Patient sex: M
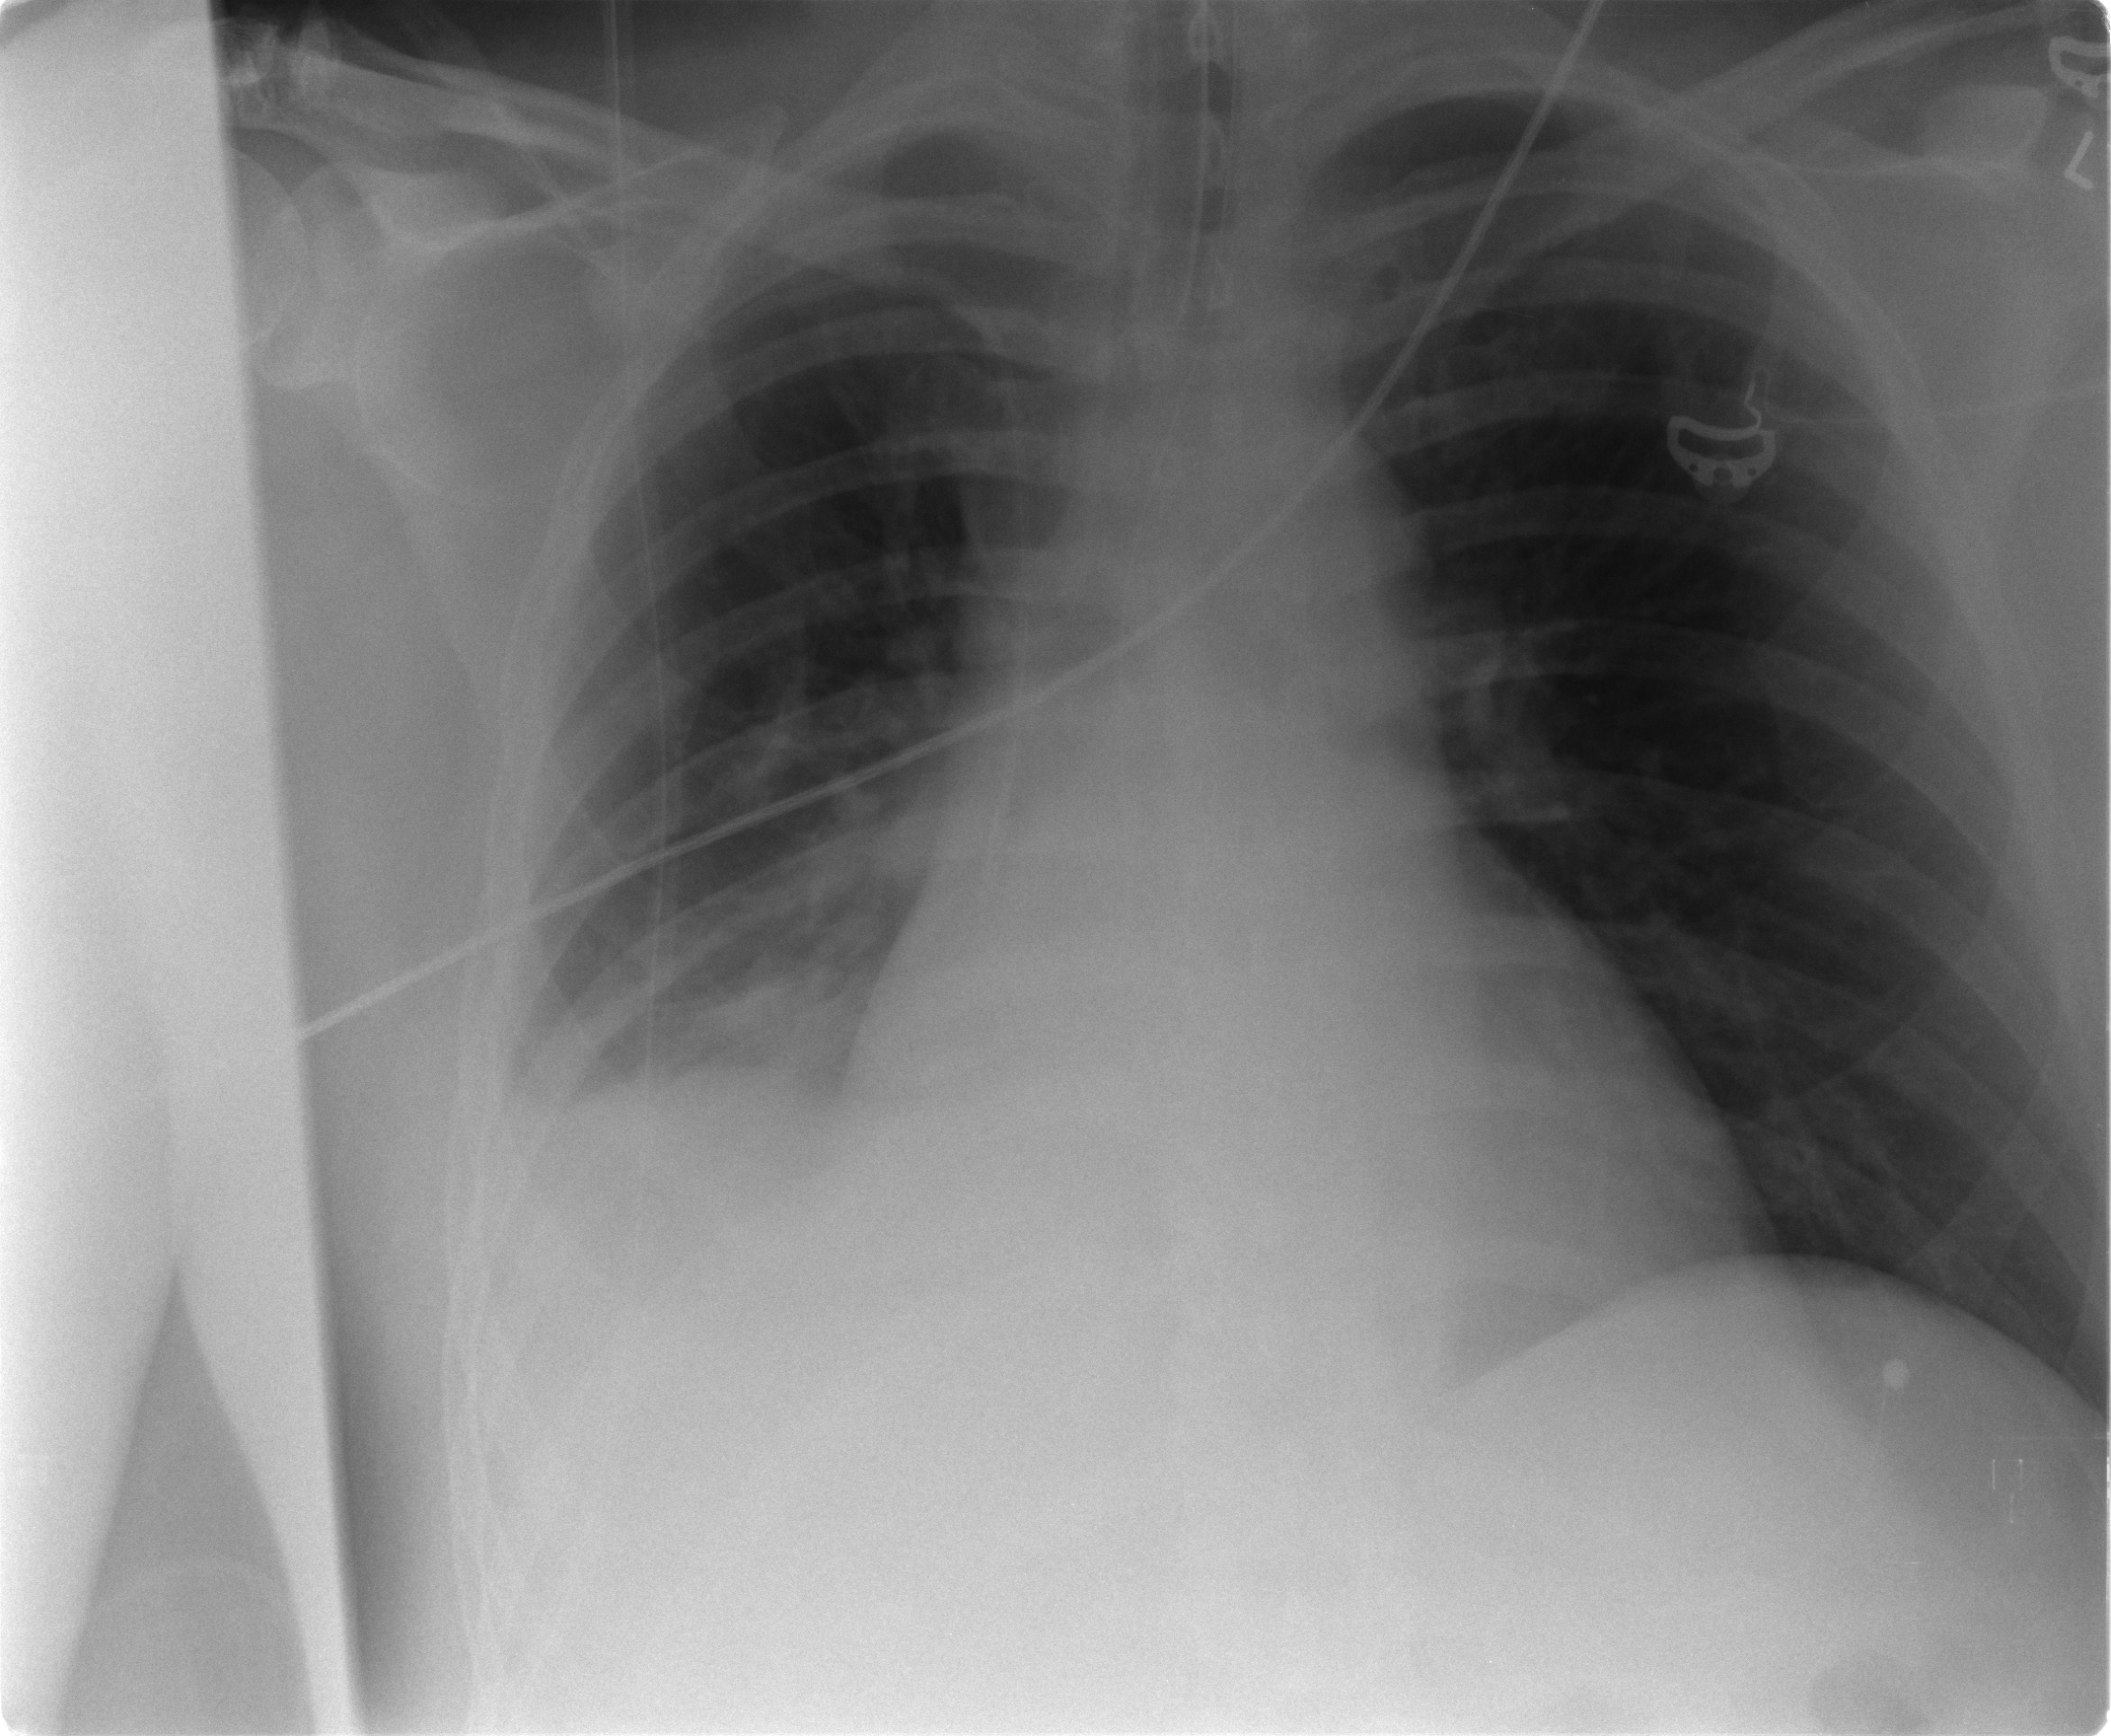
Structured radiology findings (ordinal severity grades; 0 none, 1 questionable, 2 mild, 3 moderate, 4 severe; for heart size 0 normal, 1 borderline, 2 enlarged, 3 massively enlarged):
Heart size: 0
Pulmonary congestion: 0
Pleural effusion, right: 2
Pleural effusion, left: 0
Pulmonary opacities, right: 2
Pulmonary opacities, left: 0
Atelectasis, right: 2
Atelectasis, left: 0